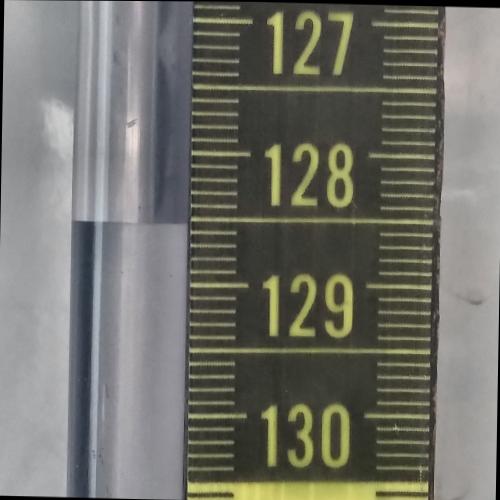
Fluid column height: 128.5 cm